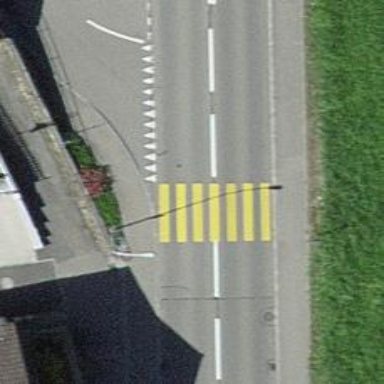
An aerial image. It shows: Uncontrolled road crossing.